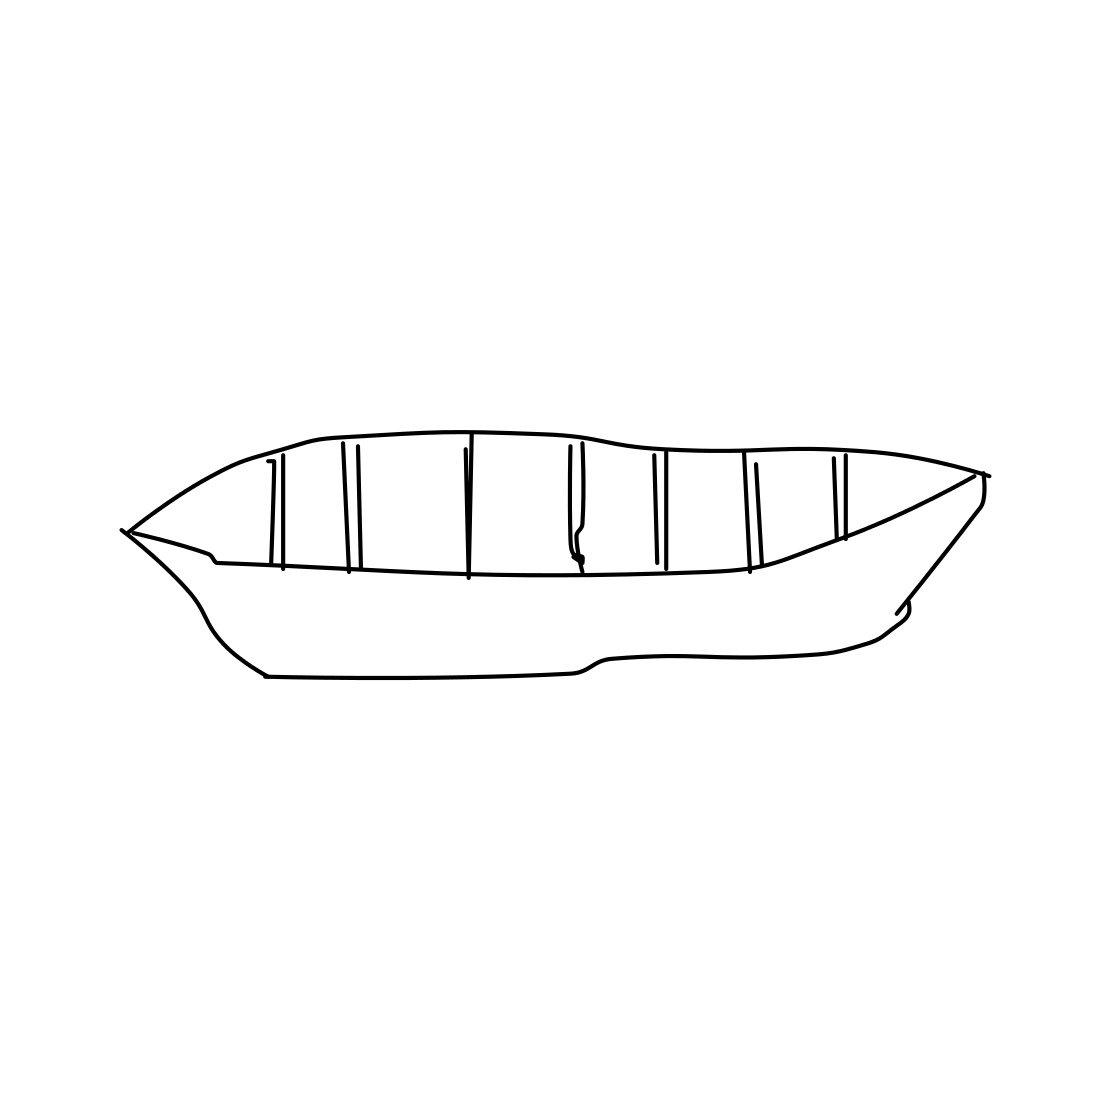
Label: canoe